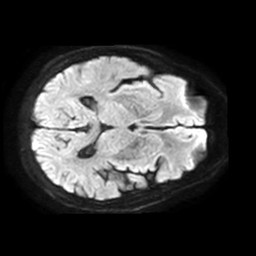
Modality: TRACE
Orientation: axial
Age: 81
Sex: female
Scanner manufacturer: philips
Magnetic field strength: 1.5 T
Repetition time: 3.398 s
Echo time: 0.06922 s